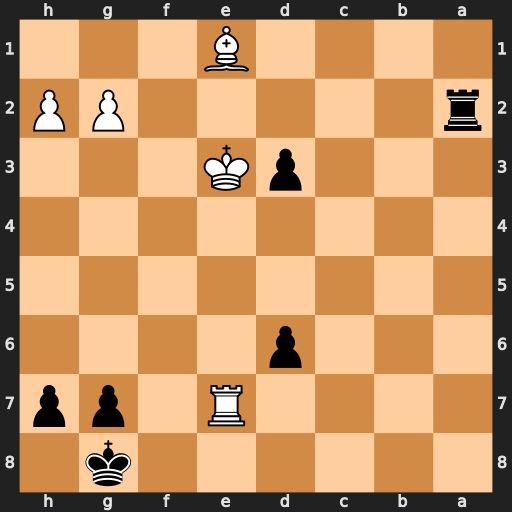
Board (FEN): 6k1/4R1pp/3p4/8/8/3pK3/r5PP/4B3
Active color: b
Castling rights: -
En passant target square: -
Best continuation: Re2+ Kxd3 Rxe7